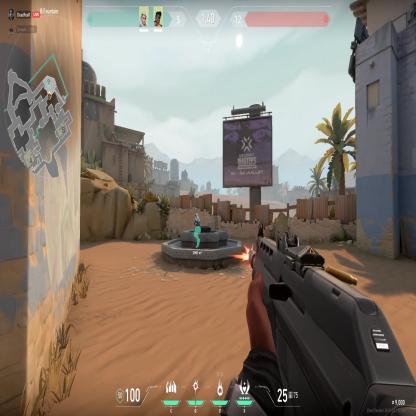
Label: teammate